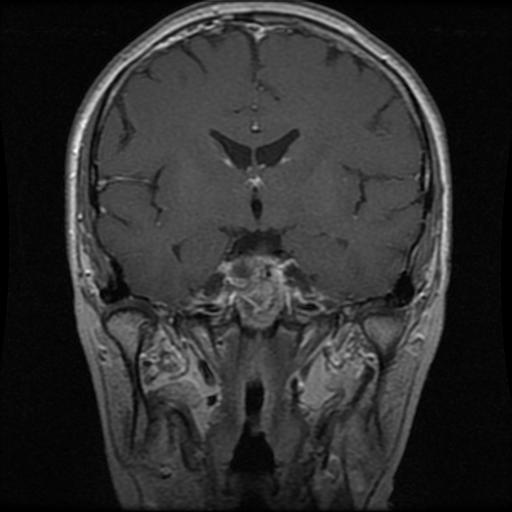
Label: pituitary